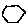
Label: hexagon